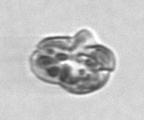
Label: Karenia